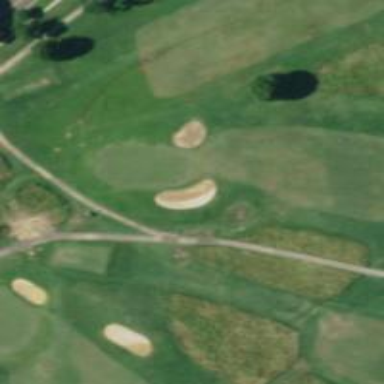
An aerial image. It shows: View of golf hole.